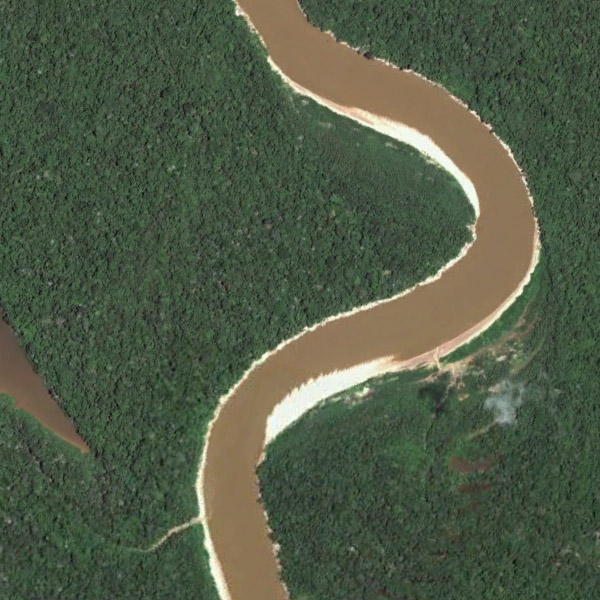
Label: River